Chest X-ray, PA view. Patient: 57 years old, sex M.
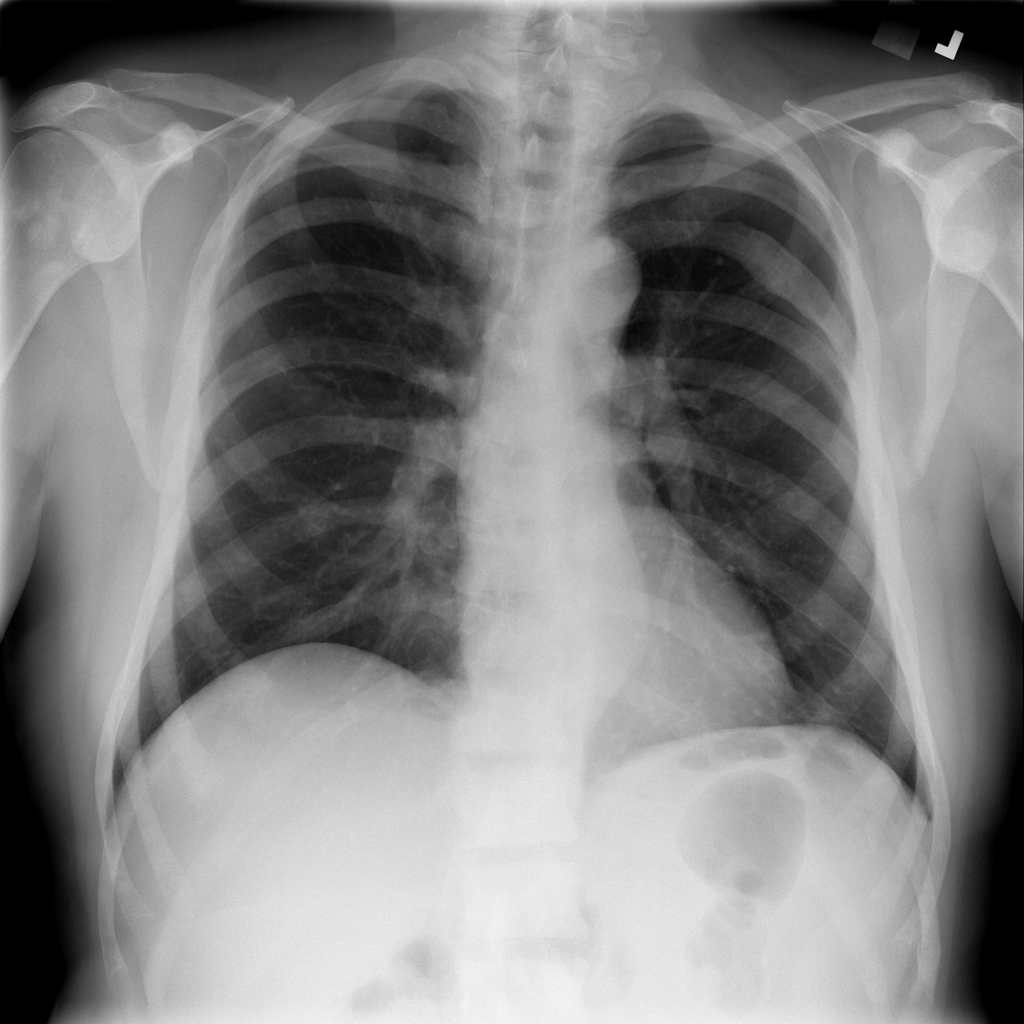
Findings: No Finding